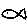
Label: fish